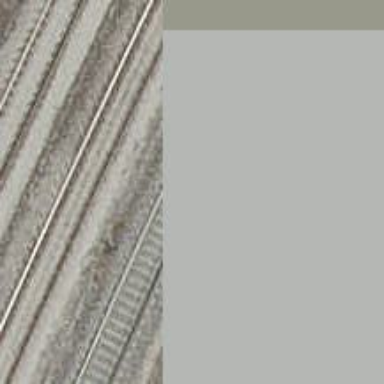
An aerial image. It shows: Railway track with contact lines for electrification.